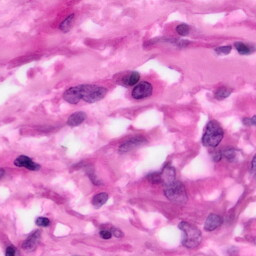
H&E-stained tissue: Pancreatic